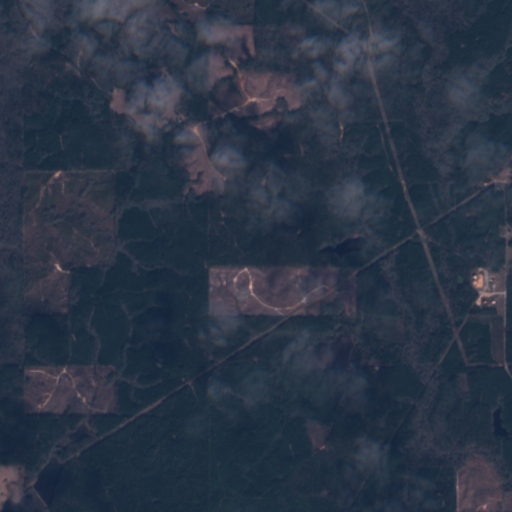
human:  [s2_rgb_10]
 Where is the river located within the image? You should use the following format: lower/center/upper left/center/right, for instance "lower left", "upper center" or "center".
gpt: The river is located in the center left of the image.
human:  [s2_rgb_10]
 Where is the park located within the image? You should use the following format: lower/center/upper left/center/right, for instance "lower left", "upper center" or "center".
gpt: There is no park in the image.